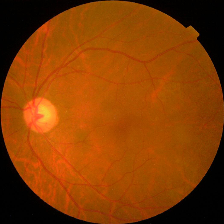
Diabetic retinopathy grade: No DR